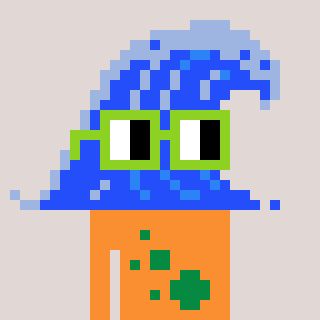
a pixel art character with square light green glasses, a wave-shaped head and a orange-colored body on a warm background